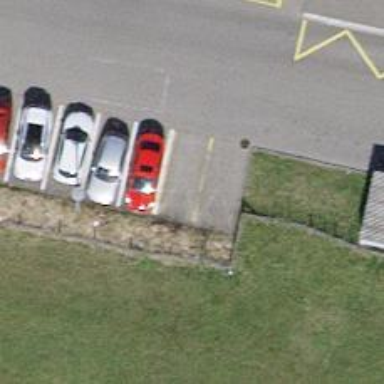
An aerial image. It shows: Car sharing facility.